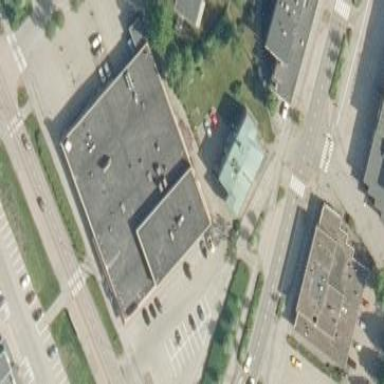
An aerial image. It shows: Retail building.